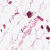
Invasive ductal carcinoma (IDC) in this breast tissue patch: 0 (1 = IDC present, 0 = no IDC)